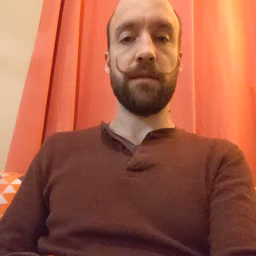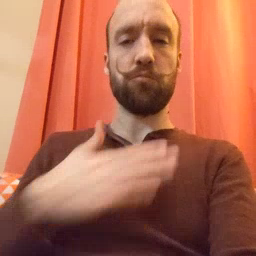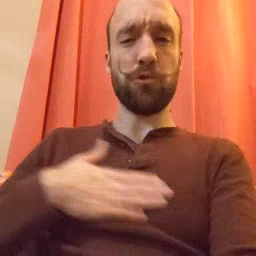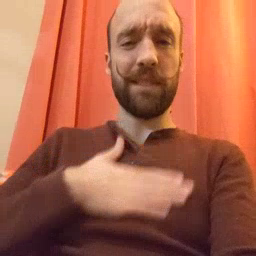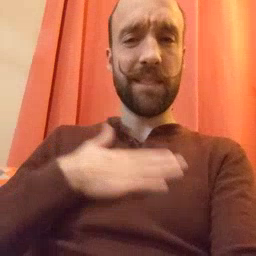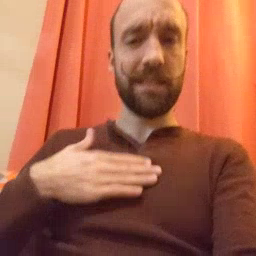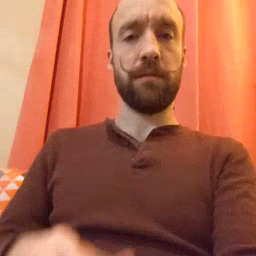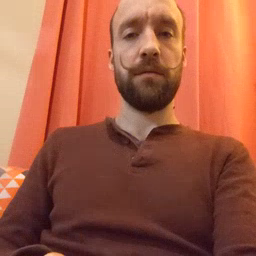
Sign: please